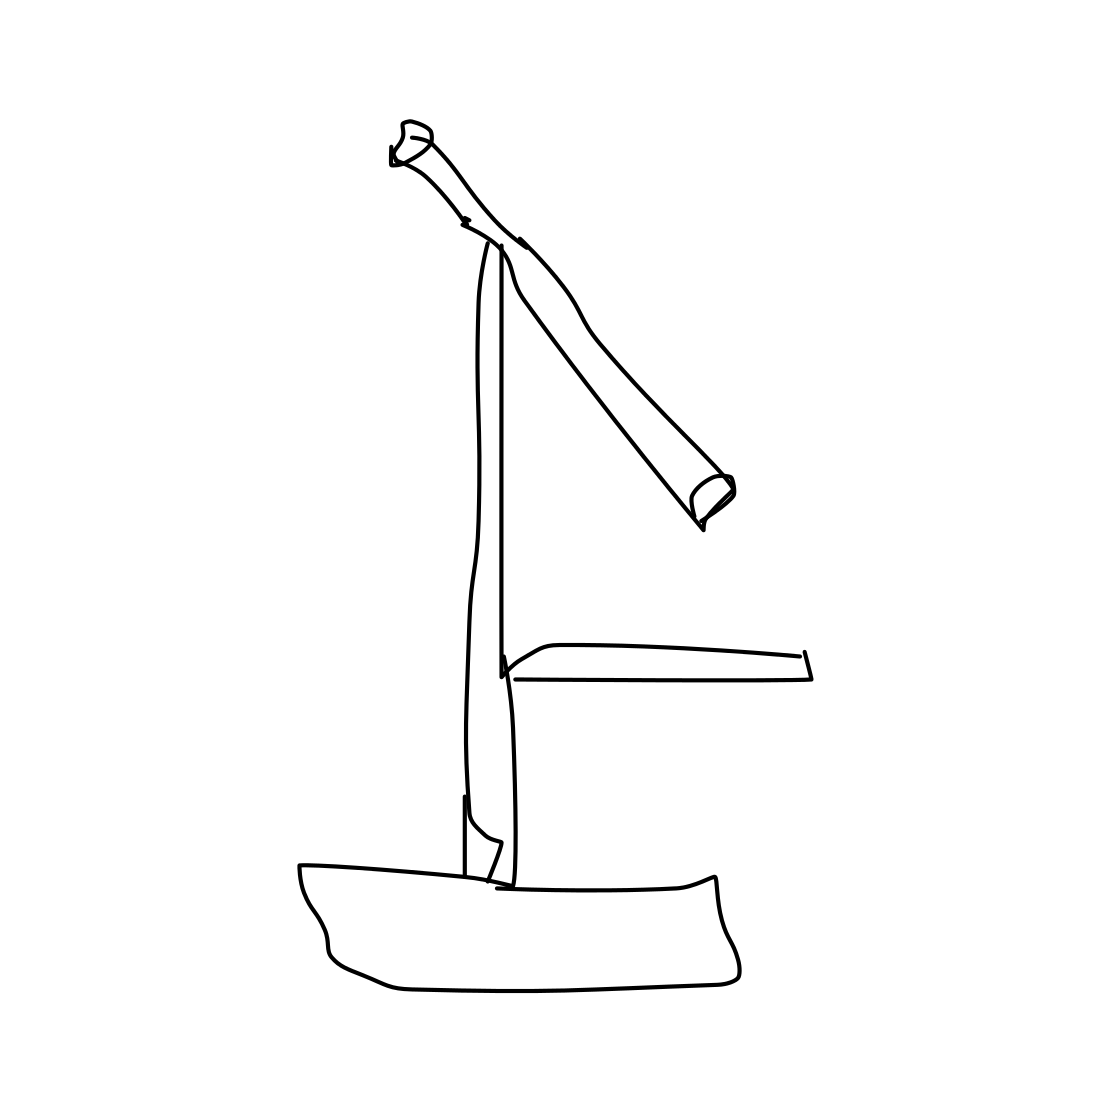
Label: microscope